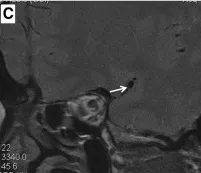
MRI, MRA and HR MRI findings of Case 2. (C) High-resolution MRI of MCA indicates the presence of an atherosclerotic plaque on the frontal wall of the right proximal MCA.
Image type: radiology (mri)